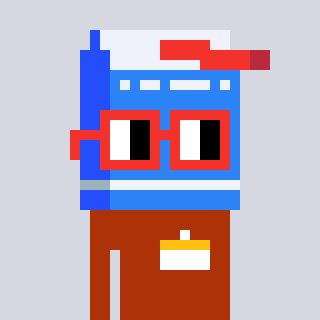
a pixel art character with square red glasses, a milk-shaped head and a hotbrown-colored body on a cool background